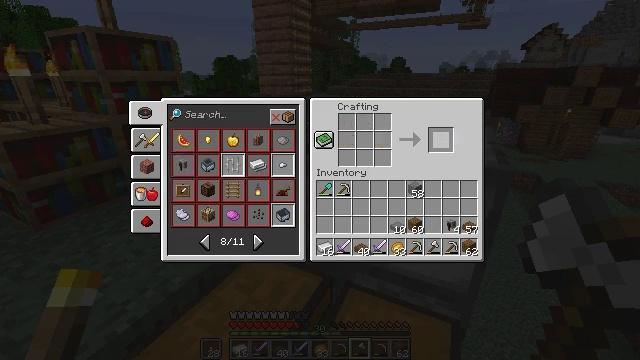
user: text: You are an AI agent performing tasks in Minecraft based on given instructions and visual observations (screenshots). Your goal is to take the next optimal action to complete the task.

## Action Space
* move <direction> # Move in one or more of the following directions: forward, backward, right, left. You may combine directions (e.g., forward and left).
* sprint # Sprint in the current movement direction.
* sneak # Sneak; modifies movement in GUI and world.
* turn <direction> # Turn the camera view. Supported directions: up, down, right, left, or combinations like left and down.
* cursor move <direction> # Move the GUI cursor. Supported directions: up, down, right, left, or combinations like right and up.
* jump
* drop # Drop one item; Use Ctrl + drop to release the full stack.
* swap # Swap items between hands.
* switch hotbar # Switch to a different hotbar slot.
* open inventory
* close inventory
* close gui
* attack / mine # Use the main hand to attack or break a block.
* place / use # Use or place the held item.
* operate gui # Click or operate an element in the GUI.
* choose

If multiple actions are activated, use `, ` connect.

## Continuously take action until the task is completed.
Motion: motion action
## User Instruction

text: Open the crafting table menu to craft a grindstone.
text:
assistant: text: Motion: sneak